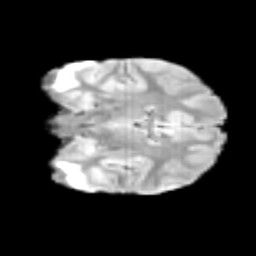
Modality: T2w
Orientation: coronal
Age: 9
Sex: male
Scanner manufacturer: siemens
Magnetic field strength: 3 T
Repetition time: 3.8 s
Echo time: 0.07 s